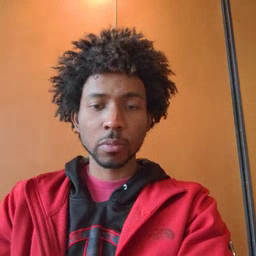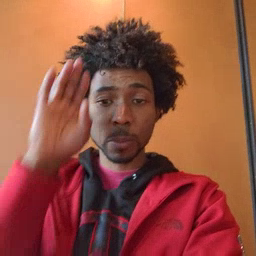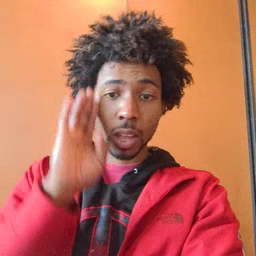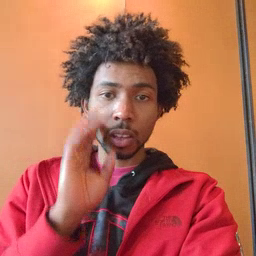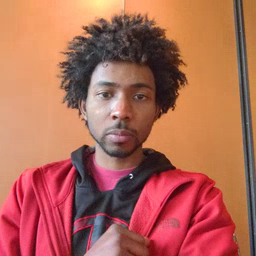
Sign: brown